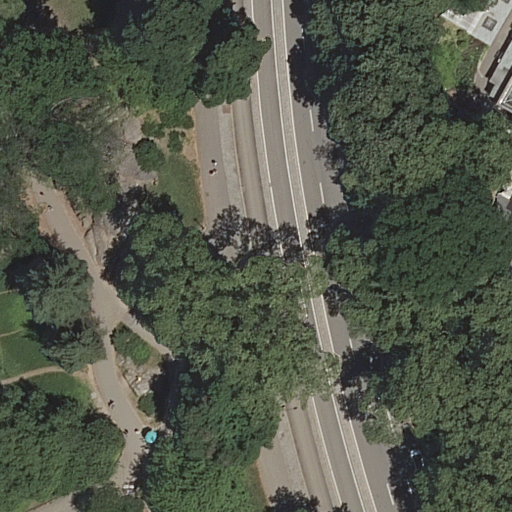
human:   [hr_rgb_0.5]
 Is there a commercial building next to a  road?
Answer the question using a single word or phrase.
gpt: no

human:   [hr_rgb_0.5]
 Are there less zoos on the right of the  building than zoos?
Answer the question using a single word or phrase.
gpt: yes

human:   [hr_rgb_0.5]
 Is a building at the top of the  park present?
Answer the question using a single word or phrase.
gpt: no

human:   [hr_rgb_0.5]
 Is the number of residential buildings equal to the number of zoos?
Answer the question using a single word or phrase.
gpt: no

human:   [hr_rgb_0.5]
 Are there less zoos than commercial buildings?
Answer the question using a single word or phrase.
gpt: no

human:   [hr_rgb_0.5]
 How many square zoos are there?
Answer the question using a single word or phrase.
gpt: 0

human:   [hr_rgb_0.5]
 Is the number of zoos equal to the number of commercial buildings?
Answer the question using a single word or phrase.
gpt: no

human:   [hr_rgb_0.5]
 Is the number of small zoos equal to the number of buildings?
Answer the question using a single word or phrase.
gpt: no

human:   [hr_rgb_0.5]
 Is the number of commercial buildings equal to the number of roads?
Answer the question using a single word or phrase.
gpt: no

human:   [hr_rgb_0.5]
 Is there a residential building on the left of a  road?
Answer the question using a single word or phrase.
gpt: no

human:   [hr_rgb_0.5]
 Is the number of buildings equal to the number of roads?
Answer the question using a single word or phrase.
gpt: no

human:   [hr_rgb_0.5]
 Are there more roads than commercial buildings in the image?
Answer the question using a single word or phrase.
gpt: yes

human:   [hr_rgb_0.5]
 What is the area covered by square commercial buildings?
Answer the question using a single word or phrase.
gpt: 0m2

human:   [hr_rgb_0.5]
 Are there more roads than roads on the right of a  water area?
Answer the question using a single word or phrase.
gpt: yes

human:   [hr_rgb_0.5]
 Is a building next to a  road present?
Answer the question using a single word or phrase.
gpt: yes

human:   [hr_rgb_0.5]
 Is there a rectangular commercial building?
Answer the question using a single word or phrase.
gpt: no

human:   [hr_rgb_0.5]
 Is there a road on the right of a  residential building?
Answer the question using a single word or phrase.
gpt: no

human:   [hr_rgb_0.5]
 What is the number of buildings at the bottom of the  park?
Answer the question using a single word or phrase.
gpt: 1

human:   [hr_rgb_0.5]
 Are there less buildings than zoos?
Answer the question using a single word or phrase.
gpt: no

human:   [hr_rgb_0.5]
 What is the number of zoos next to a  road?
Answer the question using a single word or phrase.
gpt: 1

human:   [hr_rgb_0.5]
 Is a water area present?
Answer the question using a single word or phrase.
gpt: no

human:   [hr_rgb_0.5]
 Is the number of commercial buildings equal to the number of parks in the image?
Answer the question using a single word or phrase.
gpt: no

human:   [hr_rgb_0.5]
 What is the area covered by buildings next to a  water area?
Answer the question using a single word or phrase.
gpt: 0m2

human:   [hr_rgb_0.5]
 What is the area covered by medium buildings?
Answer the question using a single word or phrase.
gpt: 0m2

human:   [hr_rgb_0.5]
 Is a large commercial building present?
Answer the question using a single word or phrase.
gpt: no

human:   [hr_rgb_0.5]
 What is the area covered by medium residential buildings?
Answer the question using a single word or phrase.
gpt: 0m2

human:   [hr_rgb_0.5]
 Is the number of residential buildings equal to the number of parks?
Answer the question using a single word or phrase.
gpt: no

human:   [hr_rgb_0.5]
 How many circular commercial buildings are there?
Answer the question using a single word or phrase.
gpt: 0

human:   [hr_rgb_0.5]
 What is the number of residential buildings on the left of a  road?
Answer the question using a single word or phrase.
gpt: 0

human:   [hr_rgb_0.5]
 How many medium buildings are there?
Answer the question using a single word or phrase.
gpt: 0

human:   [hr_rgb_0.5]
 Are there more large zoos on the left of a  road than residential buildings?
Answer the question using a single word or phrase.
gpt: no

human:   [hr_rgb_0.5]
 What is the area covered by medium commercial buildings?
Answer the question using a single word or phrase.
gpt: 0m2

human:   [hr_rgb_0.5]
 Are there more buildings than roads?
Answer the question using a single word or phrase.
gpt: no

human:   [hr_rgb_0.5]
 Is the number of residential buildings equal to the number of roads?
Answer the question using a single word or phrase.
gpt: no

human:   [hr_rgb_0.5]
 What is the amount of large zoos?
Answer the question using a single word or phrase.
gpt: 1

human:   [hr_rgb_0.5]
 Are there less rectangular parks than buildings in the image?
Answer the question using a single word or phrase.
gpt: no